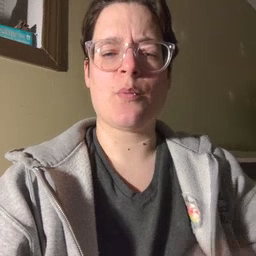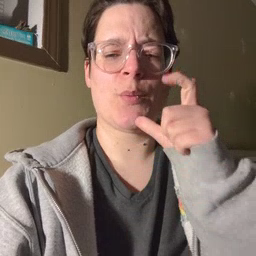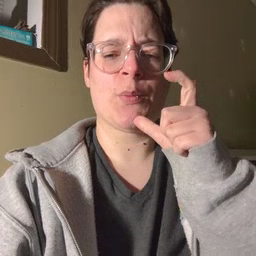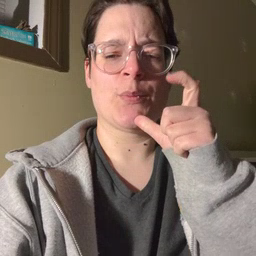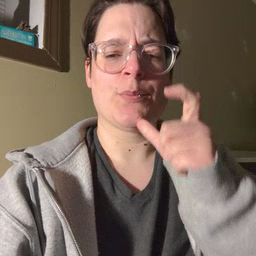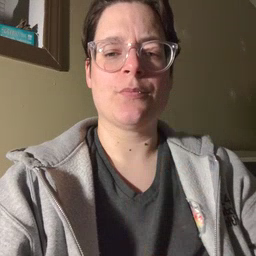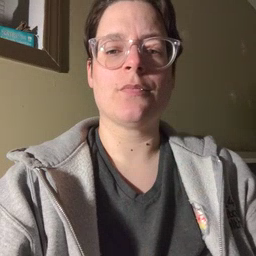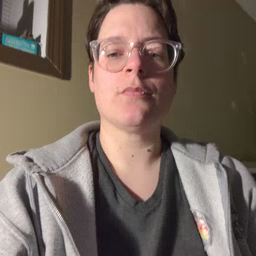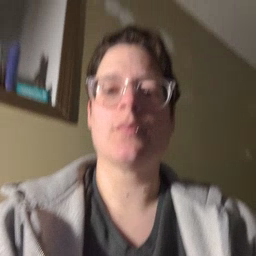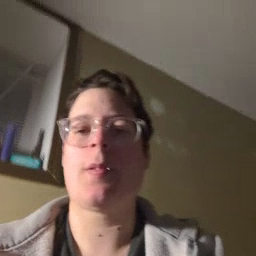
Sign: who